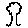
Label: tree